Interaction volume radius: 5 \u00c5
Interaction volume height: 30 \u00c5
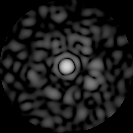
Disorder parameter: 0.8475